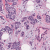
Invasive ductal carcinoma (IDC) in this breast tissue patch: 1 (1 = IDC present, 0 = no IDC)